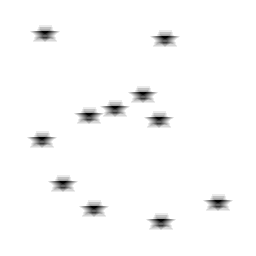
Squares: 0
Triangles: 0
Stars: 11
Total shapes: 11